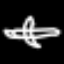
Label: airplane